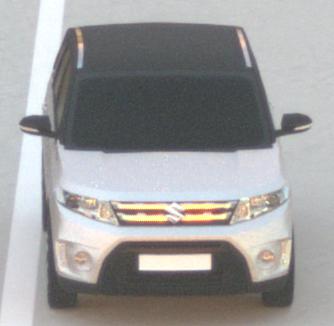
Make: Suzuki
Model: Vitara 1.6
Detailed model: Vitara (LY)
Model produced from: 2015/04
Model produced until: 2018/08
Doors: 5
Color: white
Road condition: dry road
Daytime: sunrise or sunset
Contrast: medium contrast